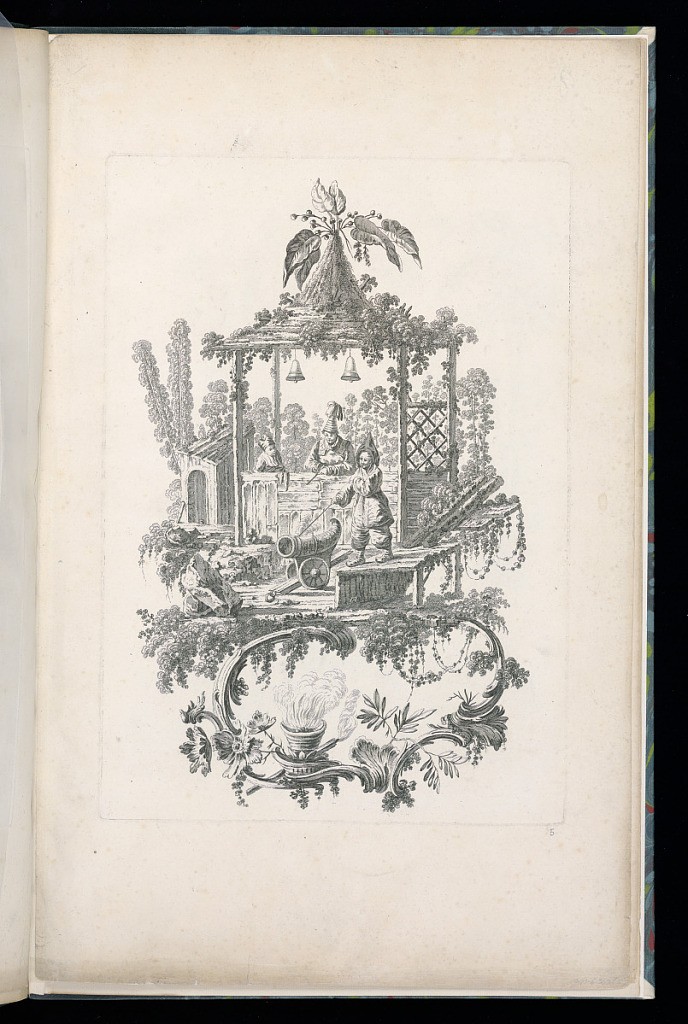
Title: A man with a Canon
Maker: Jean-Baptiste Pillement, French, 1728–1808
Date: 1760-1775
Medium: Etching on paper
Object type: Print
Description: A chinoiserie-style design for a panel after Jean Pillement, depicting a male figure lighting a canon within a landscape of trees and rockery, in front of a roofed canopy with two hanging bells and two figures standing underneath, watching the canon. The roof of the structure is topped with large leaves. To the left of the canopy, there is a smaller wooden structure with an arched doorway. Below the vignette, rococo-style ornament of fronds and plants, frame a vessel with a fire and smoke.